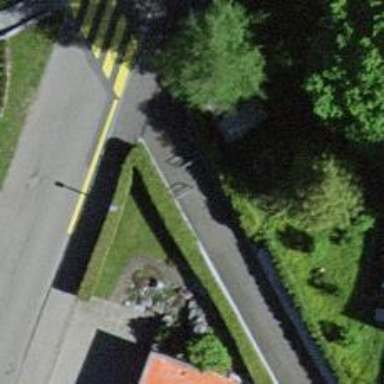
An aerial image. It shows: Cycle barrier.